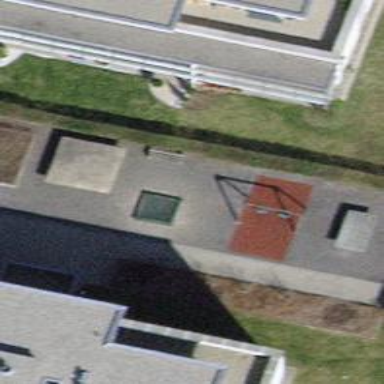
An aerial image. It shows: Sandpit at the playground.